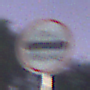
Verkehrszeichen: Zollstelle
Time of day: Night
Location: Outdoor (Suburban)
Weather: PartlyCloudy
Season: NotSpecified
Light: Artificial